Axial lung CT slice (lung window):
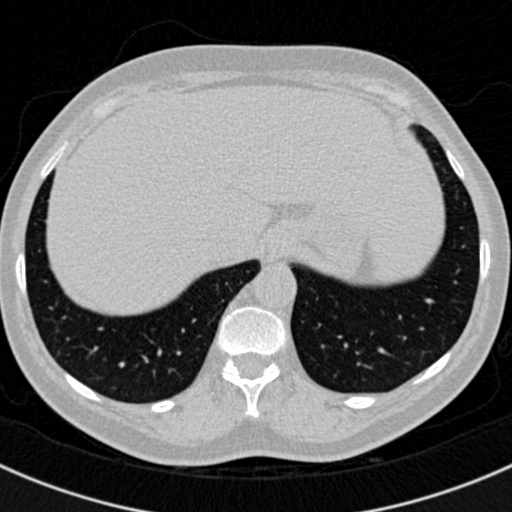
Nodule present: no